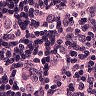
Metastatic tissue present: yes